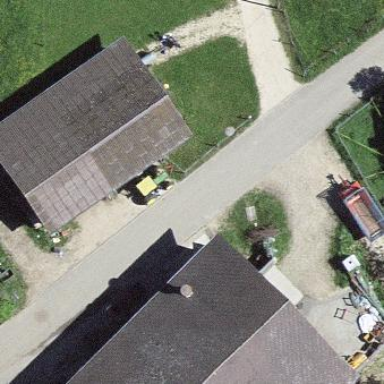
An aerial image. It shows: Garage building.